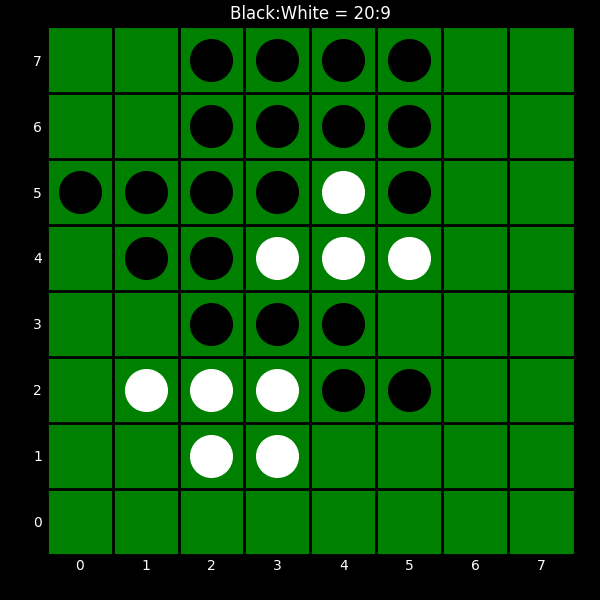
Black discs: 20
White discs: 9